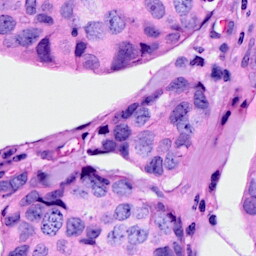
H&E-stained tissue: Breast